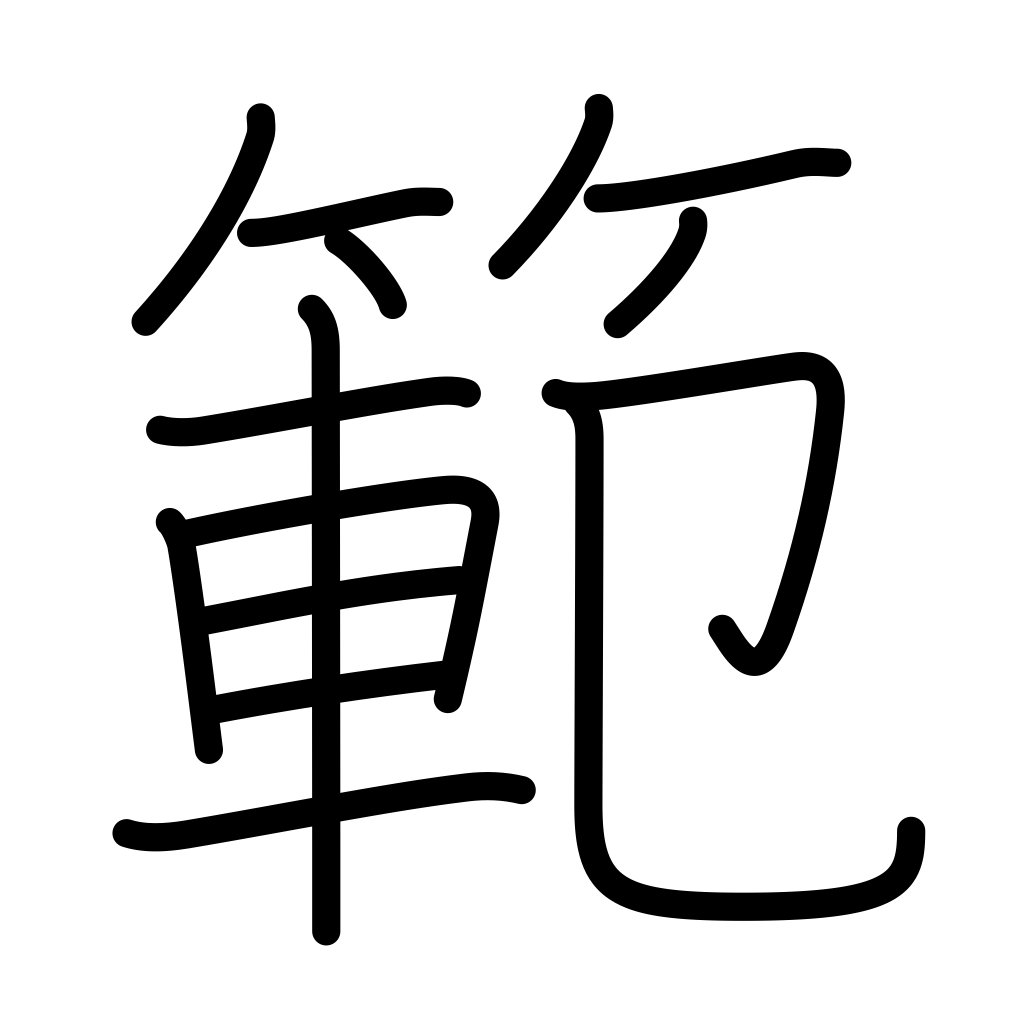
Meaning: pattern, example, model